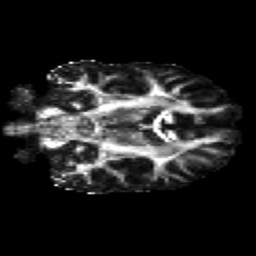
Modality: FA
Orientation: coronal
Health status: healthy
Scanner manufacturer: siemens
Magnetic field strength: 3 T
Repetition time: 12 s
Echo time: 0.092 s